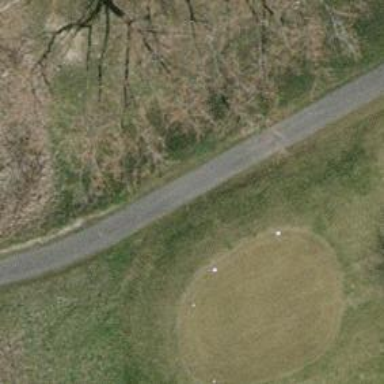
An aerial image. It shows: Golf tee on grassy land.